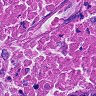
Metastatic tissue present: yes